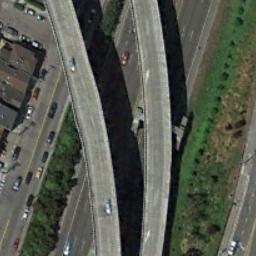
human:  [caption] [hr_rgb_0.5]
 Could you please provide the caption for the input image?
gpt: The overpass is next to some trees with some cars .

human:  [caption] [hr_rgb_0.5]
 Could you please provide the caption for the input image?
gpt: There are many trees and buildings beside the overpass .

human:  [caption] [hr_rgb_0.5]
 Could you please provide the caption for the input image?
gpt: The directional overpass is over the roads and some cars are driving on the roads and the overpass .

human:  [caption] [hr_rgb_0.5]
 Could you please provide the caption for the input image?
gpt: An overpass is bent into two circles .

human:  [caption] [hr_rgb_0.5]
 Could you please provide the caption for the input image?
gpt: There are some green trees and buildings beside the overpass .